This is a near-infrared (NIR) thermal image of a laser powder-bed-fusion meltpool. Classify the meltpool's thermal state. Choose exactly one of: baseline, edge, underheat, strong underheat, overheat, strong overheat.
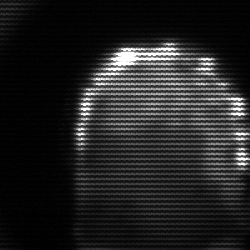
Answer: baseline